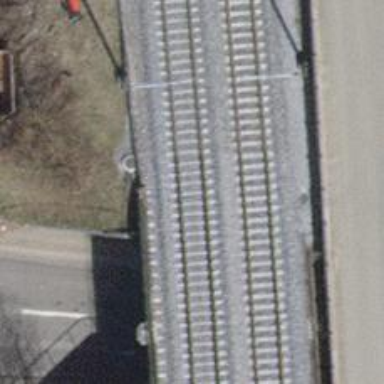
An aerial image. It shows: Railway bridge with electrified tracks and single contact line.